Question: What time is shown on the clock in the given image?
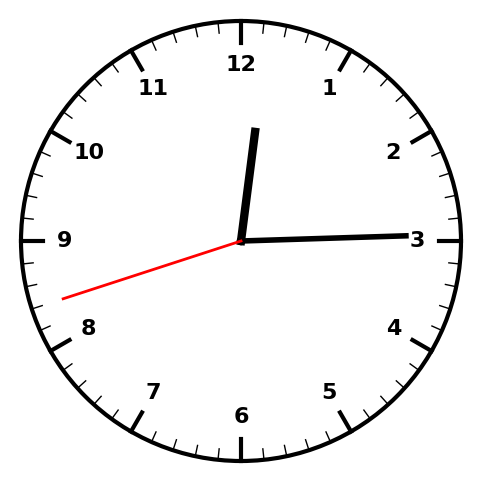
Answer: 12:14:42